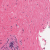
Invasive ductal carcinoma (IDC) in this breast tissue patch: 0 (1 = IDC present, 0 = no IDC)